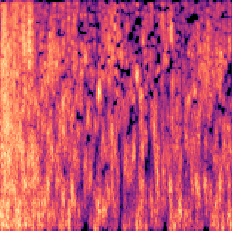
Sound class: Rain